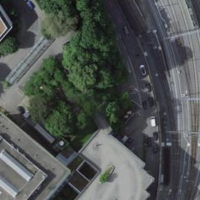
EUNIS habitat code: 53
Species observed at this site:
Tachymarptis melba